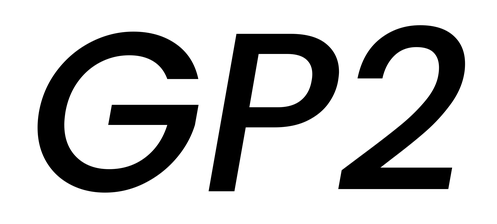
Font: Poppins-MediumItalic